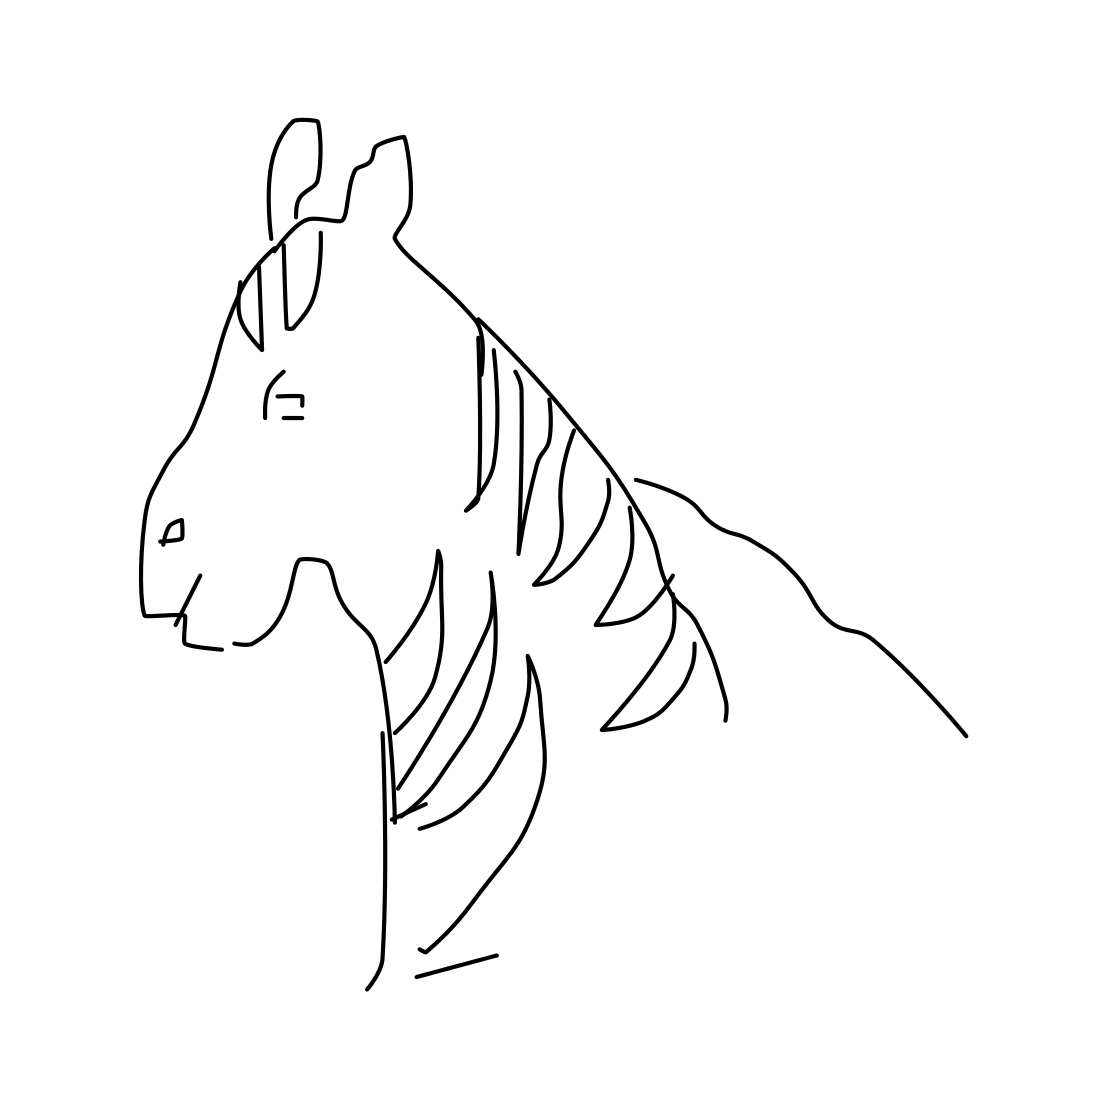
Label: zebra